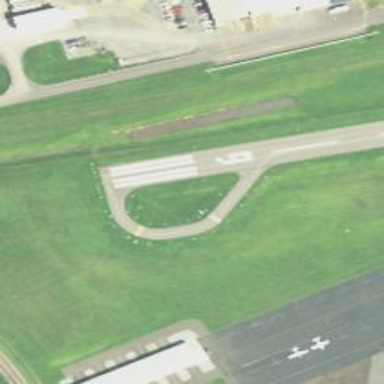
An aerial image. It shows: Image of taxiway at airport.